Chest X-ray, PA view. Patient: 60 years old, sex M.
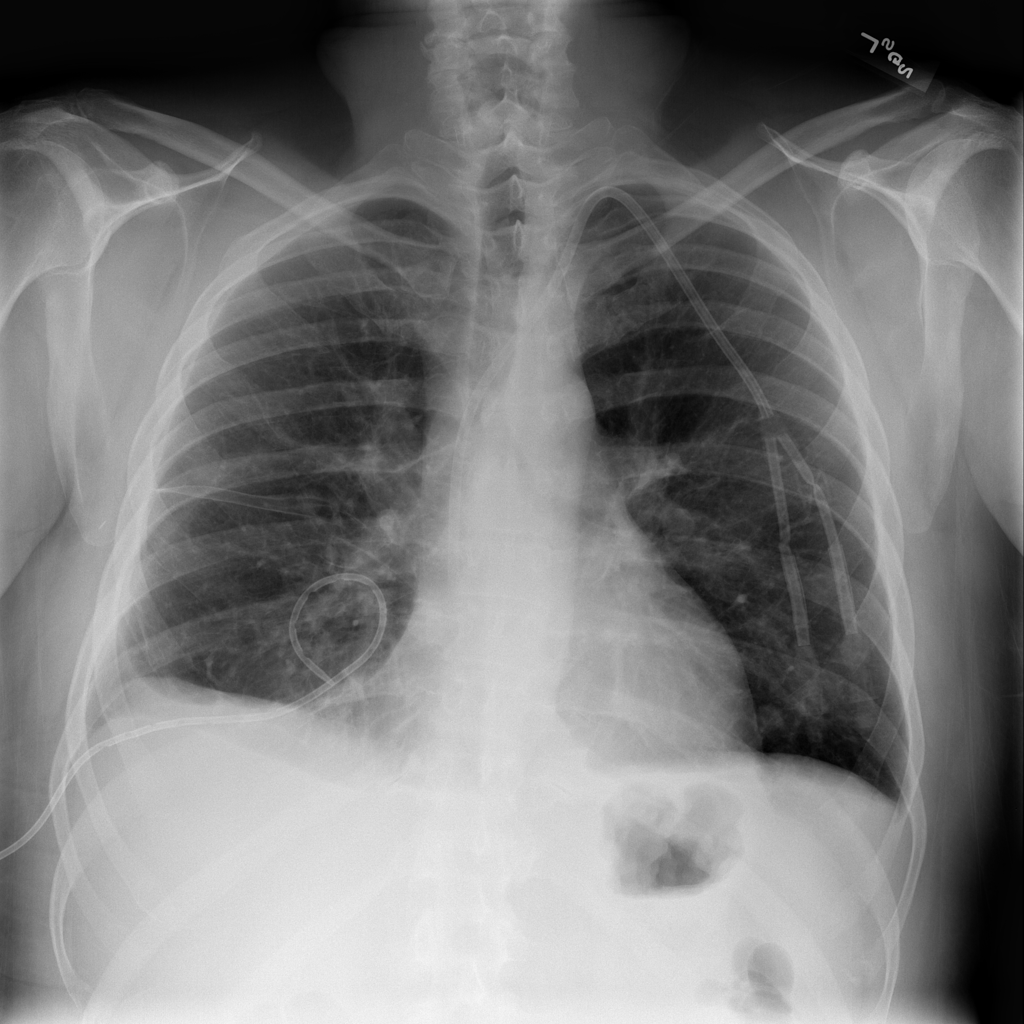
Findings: Atelectasis, Effusion